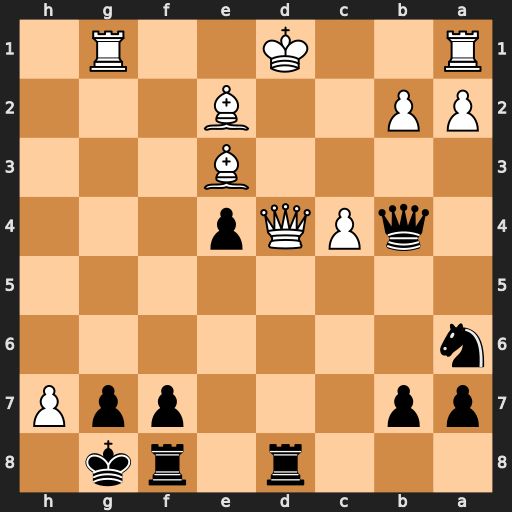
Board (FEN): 3r1rk1/pp3ppP/n7/8/1qPQp3/4B3/PP2B3/R2K2R1
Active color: b
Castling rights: -
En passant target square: -
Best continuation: Kh8 Kc2 Rxd4 Bxd4 f6